Field crop: maize
Growth stage: 2
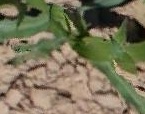
Species: maize